Question: I want to make a template like this:

This is HTML:
'''
<div class="wrapper">
<div class="label">label A</div>
<div class="text">text A text A text A</div>
<div class="label">label B</div>
<div class="text">text B text B text B</div>
<div class="label">label C</div>
<div class="text">text C text C text C</div>
</div>
'''
I want to display all label tags as navigation on the left, and the content is on the right
Note: Can not wrap labels, just use that sample code.
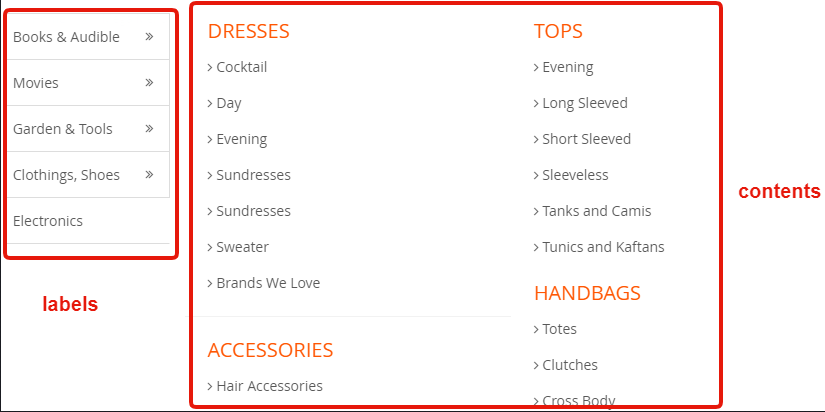
Answer: That's called . You can search on Google for it. There are a lot of template about sidebar.
In this example, I've just used 'display' css property with 'inline-block' value for previewing.
'''
.sidebar, .content {
display: inline-block;
border: 1px solid #ccc;
padding: 12px;
}
.sidebar {
margin-right: 20px;
}
'''
'''
<div class="sidebar">
<div class="label">label A</div>
<div class="label">label B</div>
<div class="label">label C</div>
</div>
<div class="content">
<div class="text">text A text A text A</div>
<div class="text">text B text B text B</div>
<div class="text">text C text C text C</div>
</div>
'''